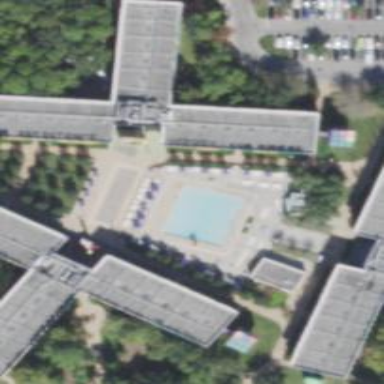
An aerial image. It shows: Hotel building.